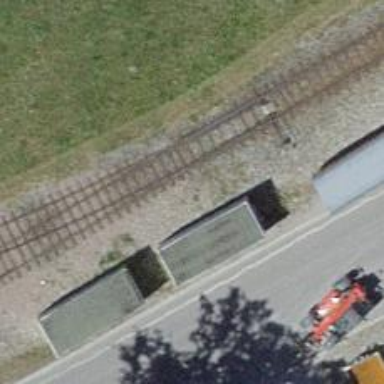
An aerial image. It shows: Railway switch.